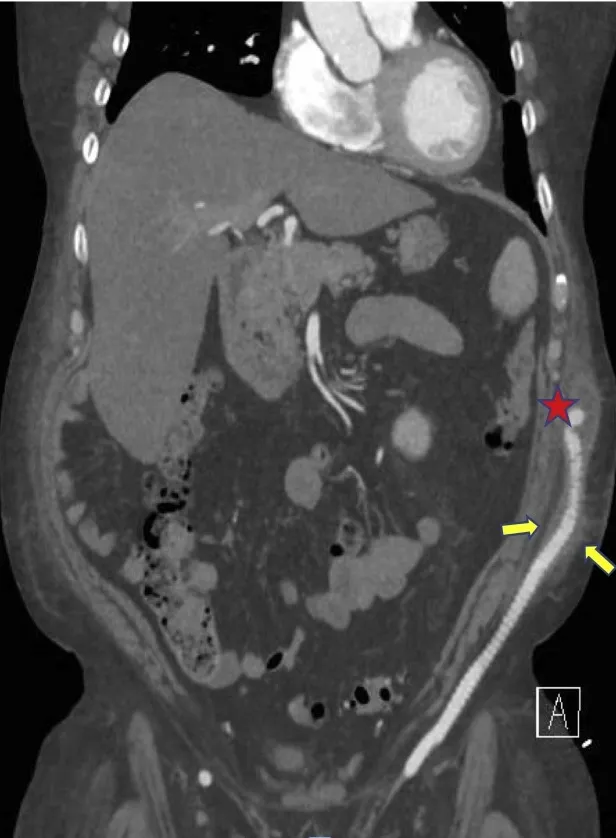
A. Computed tomography angiography (coronal view) showing a left axillary to femoral artery bypass with fat stranding (arrows) and a small surrounding rim enhancing fluid collection (star) extending.
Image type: radiology (ct)